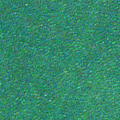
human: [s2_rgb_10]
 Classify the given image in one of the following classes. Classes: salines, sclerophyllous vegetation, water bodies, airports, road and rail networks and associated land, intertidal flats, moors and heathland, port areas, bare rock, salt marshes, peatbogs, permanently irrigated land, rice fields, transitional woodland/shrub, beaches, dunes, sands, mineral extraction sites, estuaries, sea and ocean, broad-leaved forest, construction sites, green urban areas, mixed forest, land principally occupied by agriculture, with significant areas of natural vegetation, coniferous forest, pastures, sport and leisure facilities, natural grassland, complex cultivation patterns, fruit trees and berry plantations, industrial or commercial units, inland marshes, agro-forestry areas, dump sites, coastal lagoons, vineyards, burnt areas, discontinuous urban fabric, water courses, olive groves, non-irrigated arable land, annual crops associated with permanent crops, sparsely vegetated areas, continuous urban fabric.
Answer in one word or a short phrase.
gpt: sea and ocean